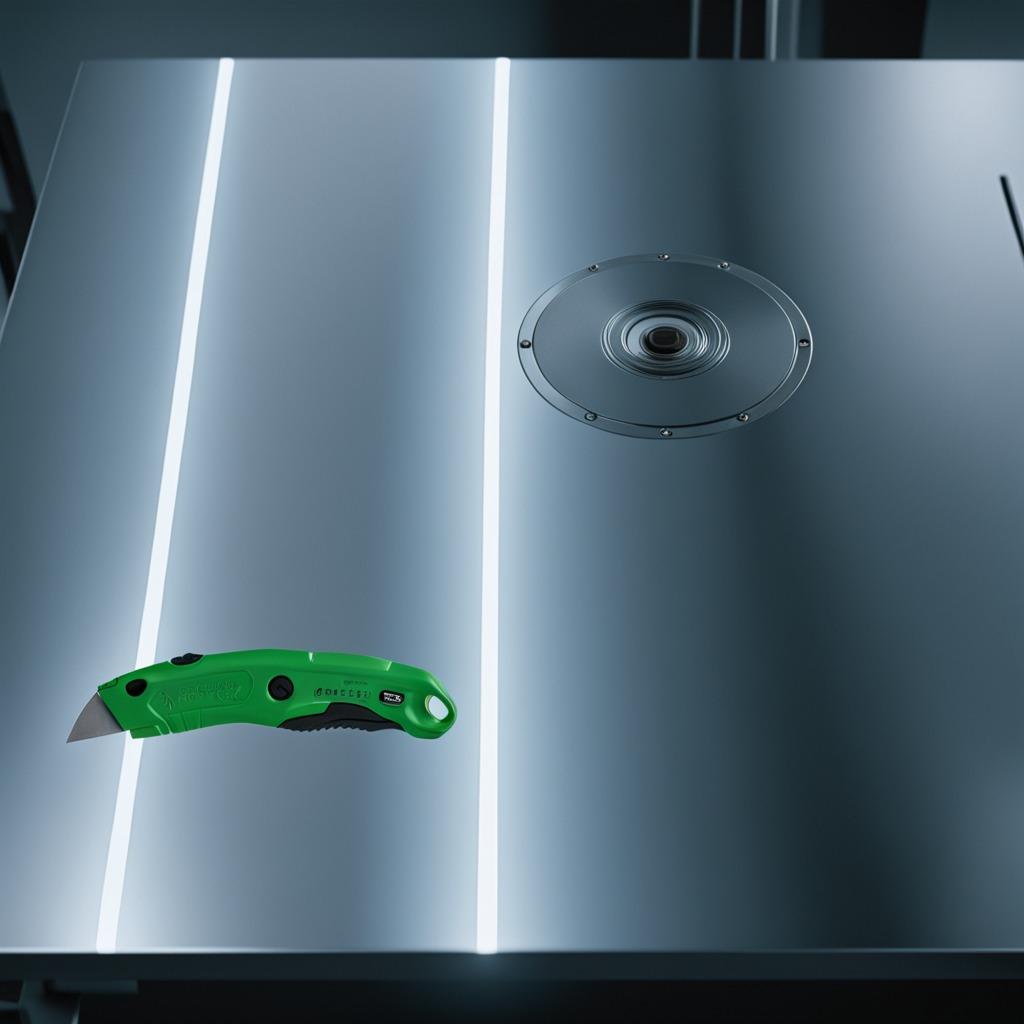
A utility knife is lying on the metal table in a machine shop under fluorescent lights.